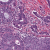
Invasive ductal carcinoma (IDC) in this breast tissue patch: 1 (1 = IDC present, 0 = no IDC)